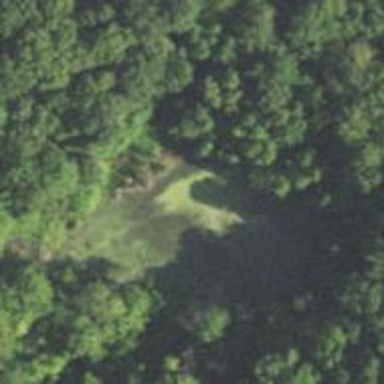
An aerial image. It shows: Serene pond surrounded by nature.